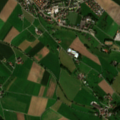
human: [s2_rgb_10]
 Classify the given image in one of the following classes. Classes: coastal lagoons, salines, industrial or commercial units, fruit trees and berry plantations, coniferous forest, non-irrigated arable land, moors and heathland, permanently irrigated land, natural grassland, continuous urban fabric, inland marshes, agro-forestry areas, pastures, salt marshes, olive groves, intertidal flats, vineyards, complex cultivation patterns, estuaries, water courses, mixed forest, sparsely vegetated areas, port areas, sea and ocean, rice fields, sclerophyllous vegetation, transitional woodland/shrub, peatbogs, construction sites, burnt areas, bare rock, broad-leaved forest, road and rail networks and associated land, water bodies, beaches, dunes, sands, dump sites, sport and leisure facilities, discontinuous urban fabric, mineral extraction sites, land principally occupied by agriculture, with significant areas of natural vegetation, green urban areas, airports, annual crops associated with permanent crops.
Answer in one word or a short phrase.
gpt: discontinuous urban fabric, non-irrigated arable land